Question: This type of plot might have a different name, if so kindly point me to a relevant post.
I am trying to plot simple "comb" plot using 'geom_segment()':
'''
require(ggplot2)
#dummy data
set.seed(1)
dat <- data.frame(x=sample(1:100,20))
#plot comb
ggplot(data=dat,
aes(x=x,y=0,xend=x, yend=10)) +
geom_segment() +
theme(panel.grid.major.x=element_blank(),
panel.grid.minor.x=element_blank(),
axis.title.x=element_blank()) +
#hide y ticks and label
scale_y_continuous(breaks=NULL) +
ylab(NULL)
'''

It seems, so many lines of code for a simple plot, is there other 'ggplot' function I am missing?
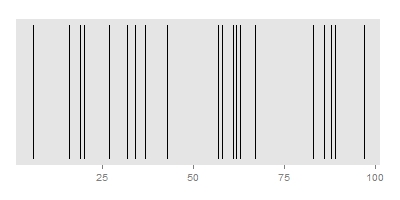
Answer: Dunno about ggplot, but why not use 'graphics::rug' ?
'''
set.seed(1)
dat <- sample(1:100,20)
plot(dat,dat,t='n')
rug(dat)
'''